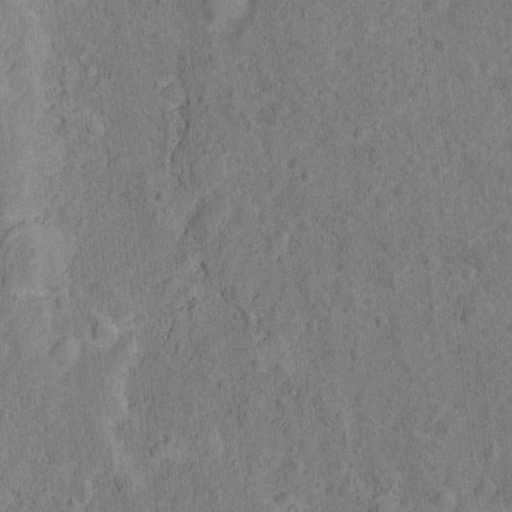
Classes present: Background